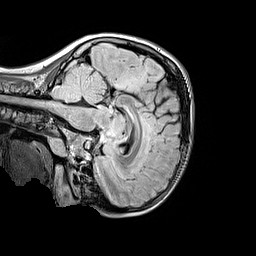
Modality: FLAIR
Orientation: sagittal
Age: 10
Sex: male
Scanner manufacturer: siemens
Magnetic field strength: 3 T
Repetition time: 5 s
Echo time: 0.388 s